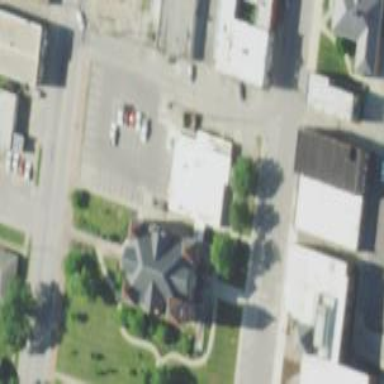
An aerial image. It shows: Courthouse building.